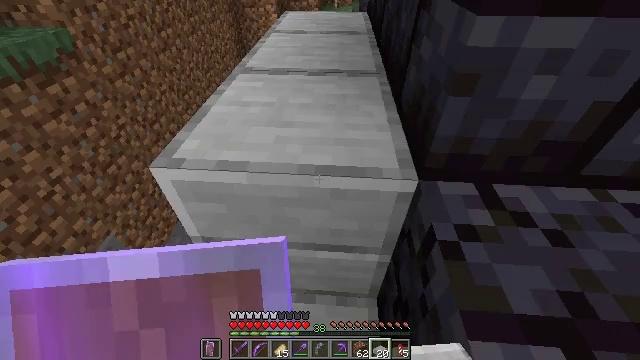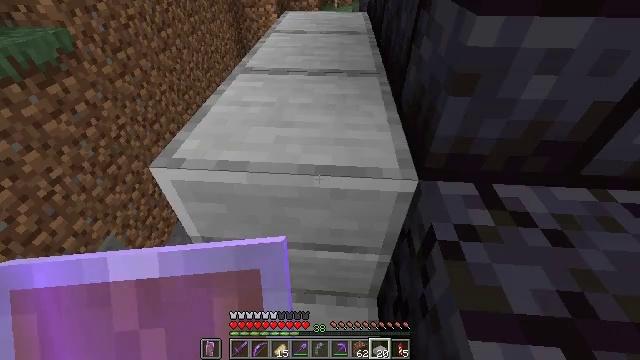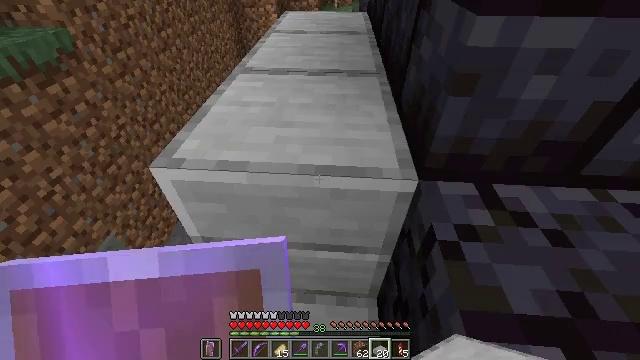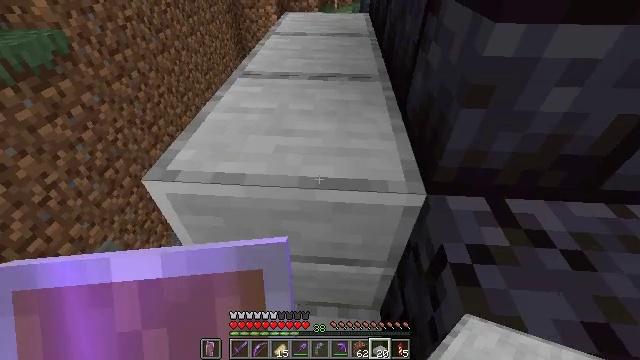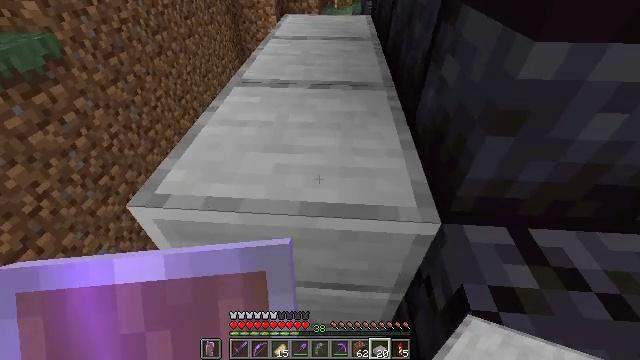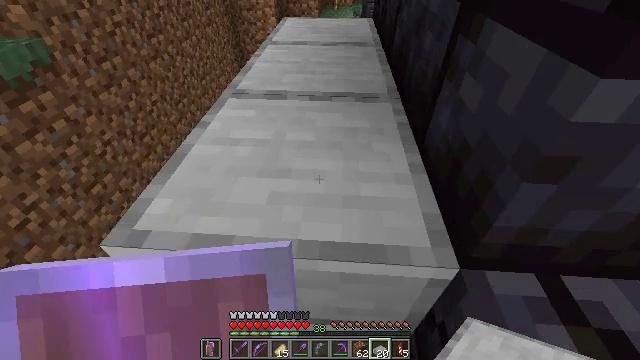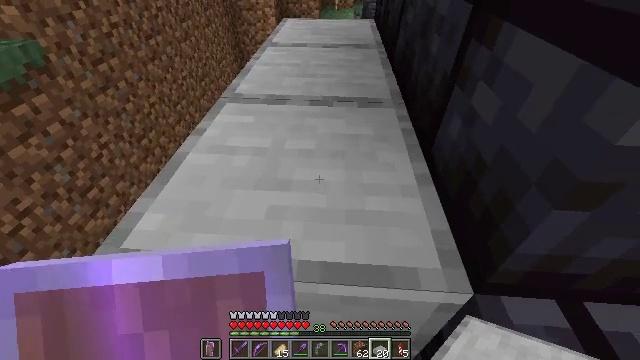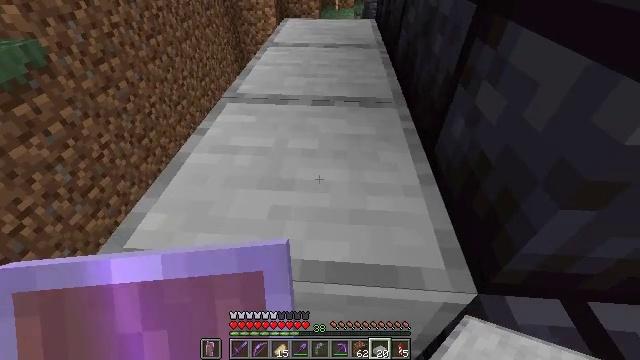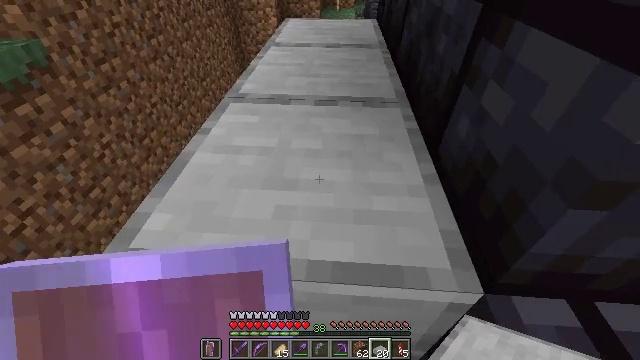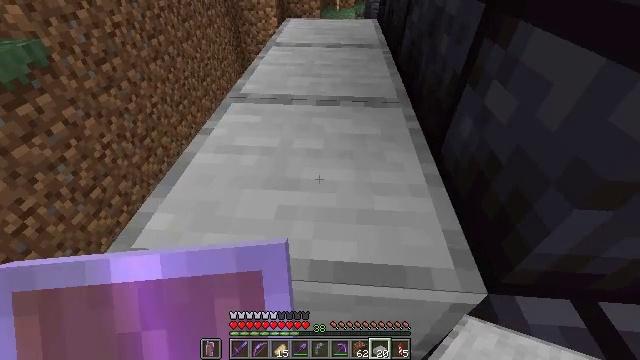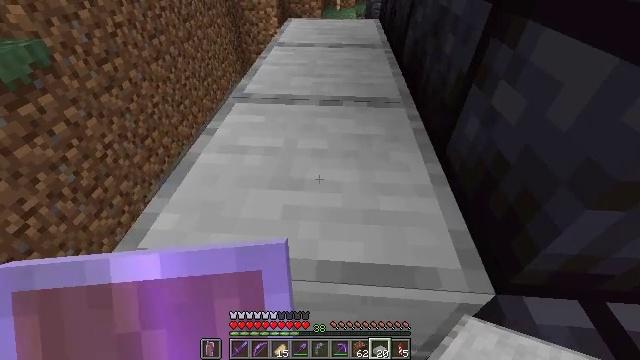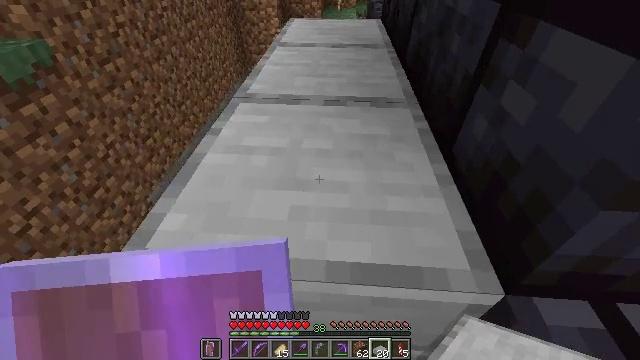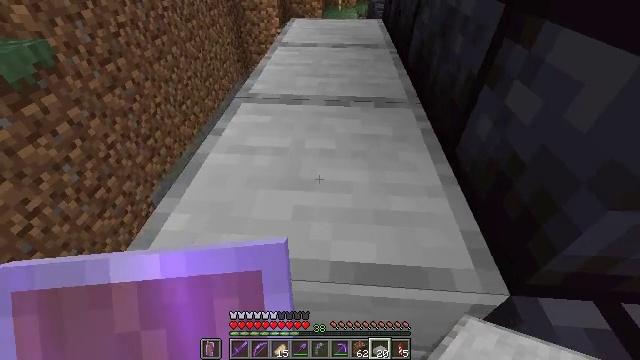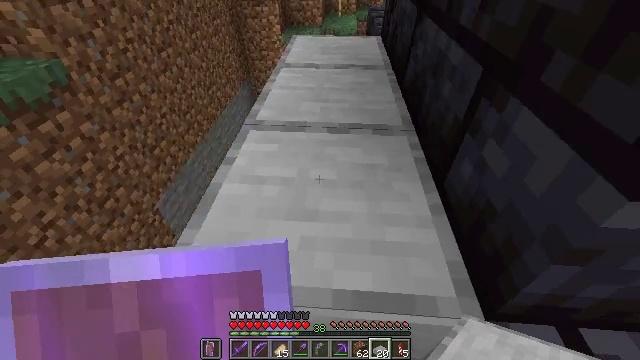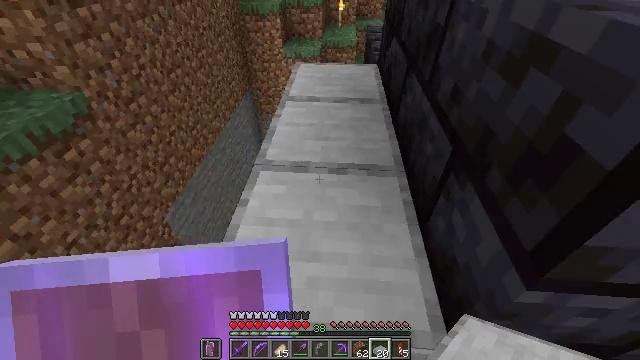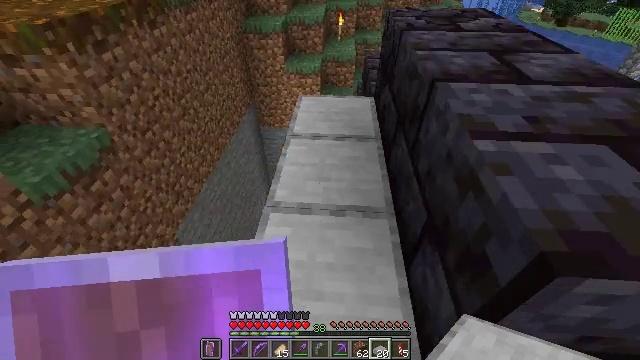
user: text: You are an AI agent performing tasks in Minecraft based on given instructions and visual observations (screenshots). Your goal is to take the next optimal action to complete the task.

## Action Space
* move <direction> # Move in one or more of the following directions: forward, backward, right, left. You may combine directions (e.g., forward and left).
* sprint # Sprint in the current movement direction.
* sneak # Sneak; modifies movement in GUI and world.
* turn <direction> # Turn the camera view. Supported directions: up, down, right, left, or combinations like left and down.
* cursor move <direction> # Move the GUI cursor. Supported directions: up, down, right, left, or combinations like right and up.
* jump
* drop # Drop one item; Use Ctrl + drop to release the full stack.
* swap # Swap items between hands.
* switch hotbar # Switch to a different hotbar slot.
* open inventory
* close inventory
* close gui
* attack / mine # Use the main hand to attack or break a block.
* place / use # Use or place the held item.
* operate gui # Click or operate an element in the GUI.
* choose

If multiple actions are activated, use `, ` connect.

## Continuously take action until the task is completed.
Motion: motion action
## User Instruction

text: mine block light gray stained glass
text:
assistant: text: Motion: no_op
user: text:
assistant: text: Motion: no_op
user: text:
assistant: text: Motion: move forward
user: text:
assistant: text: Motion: move forward
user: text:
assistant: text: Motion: move forward
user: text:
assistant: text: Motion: move forward
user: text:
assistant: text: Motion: move forward
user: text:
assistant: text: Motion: move forward
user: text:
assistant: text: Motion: move forward
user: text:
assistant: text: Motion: move forward
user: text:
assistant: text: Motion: move forward
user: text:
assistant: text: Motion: move forward
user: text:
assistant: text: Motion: move forward, jump
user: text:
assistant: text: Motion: move forward, jump
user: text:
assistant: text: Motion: move forward, jump
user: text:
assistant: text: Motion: move forward, turn right, jump
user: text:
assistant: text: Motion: move forward, turn right and down
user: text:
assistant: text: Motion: move forward, turn right and down
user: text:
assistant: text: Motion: turn right and down
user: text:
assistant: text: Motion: turn right and down
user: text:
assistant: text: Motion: no_op
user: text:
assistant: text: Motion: no_op
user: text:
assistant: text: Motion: turn left and up
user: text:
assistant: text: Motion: turn left and up
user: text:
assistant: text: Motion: turn left and up
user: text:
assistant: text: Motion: no_op
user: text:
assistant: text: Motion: move forward
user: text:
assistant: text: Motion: move forward, turn right
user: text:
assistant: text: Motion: move forward, turn right, jump
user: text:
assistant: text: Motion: move forward, turn right, jump